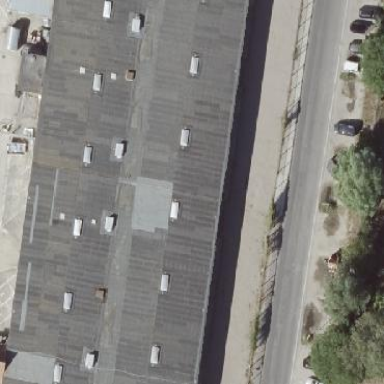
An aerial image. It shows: Commercial building with gabled roof.